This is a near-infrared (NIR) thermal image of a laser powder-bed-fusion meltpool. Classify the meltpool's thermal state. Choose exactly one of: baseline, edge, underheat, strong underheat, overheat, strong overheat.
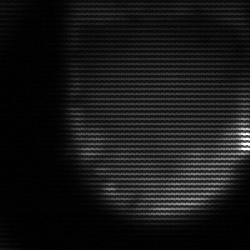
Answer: edge